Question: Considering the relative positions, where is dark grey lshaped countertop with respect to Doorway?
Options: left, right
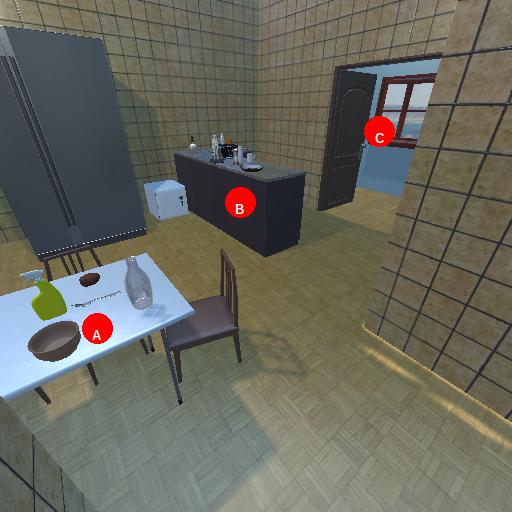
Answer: left